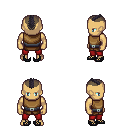
a pixel art fantasy rpg character, male body template, human, tanned skin, leather chest armor, red pants, raven short mohawk hairstyle, ghillies, four views (front, back, left, right), 2x2 character sprite sheet, small pixel art, hard edges, no anti-aliasing